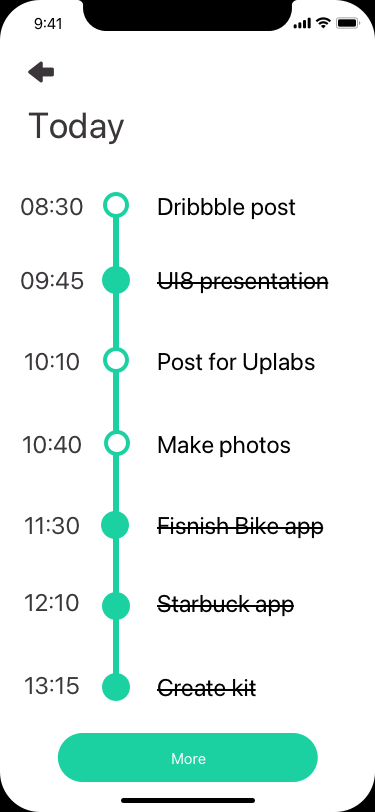
Text in this UI design:
08:30
09:45
10:10
10:40
11:30
12:10
13:15
Dribbble post
UI8 presentation
Post for Uplabs
Make photos
Fisnish Bike app
Starbuck app
Create kit
Today